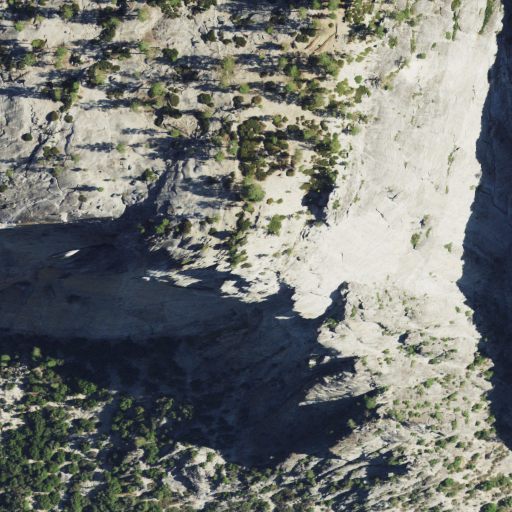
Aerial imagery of cliff(s) in California named Yosemite Point containing shrub, grassland, and evergreen forest